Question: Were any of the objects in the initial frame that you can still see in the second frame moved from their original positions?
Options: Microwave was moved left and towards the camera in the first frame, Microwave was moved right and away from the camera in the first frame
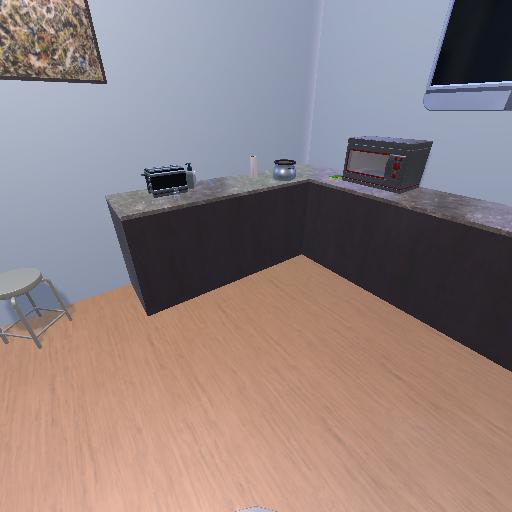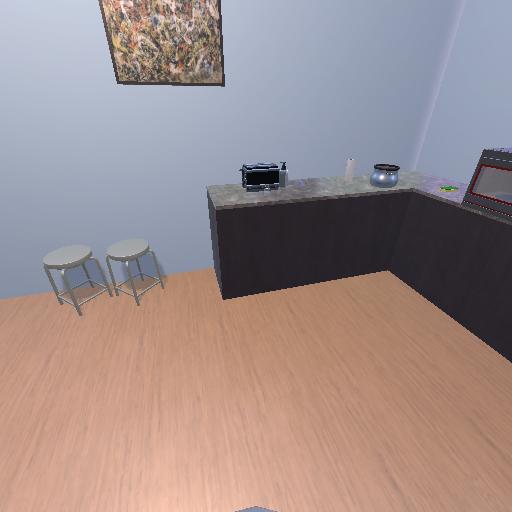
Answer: Microwave was moved left and towards the camera in the first frame